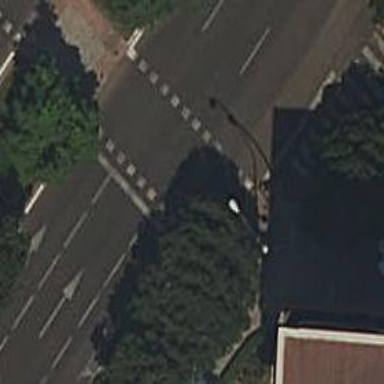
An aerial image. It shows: Crossing with traffic signals.